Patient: sex F, age 66
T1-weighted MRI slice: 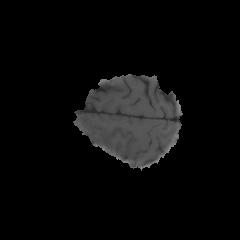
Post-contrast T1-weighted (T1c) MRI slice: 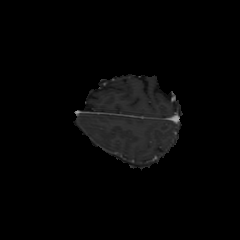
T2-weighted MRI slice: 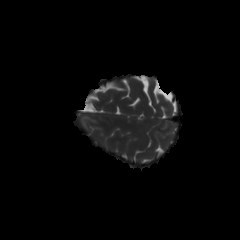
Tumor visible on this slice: yes
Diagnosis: Glioblastoma, IDH-wildtype
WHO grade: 4